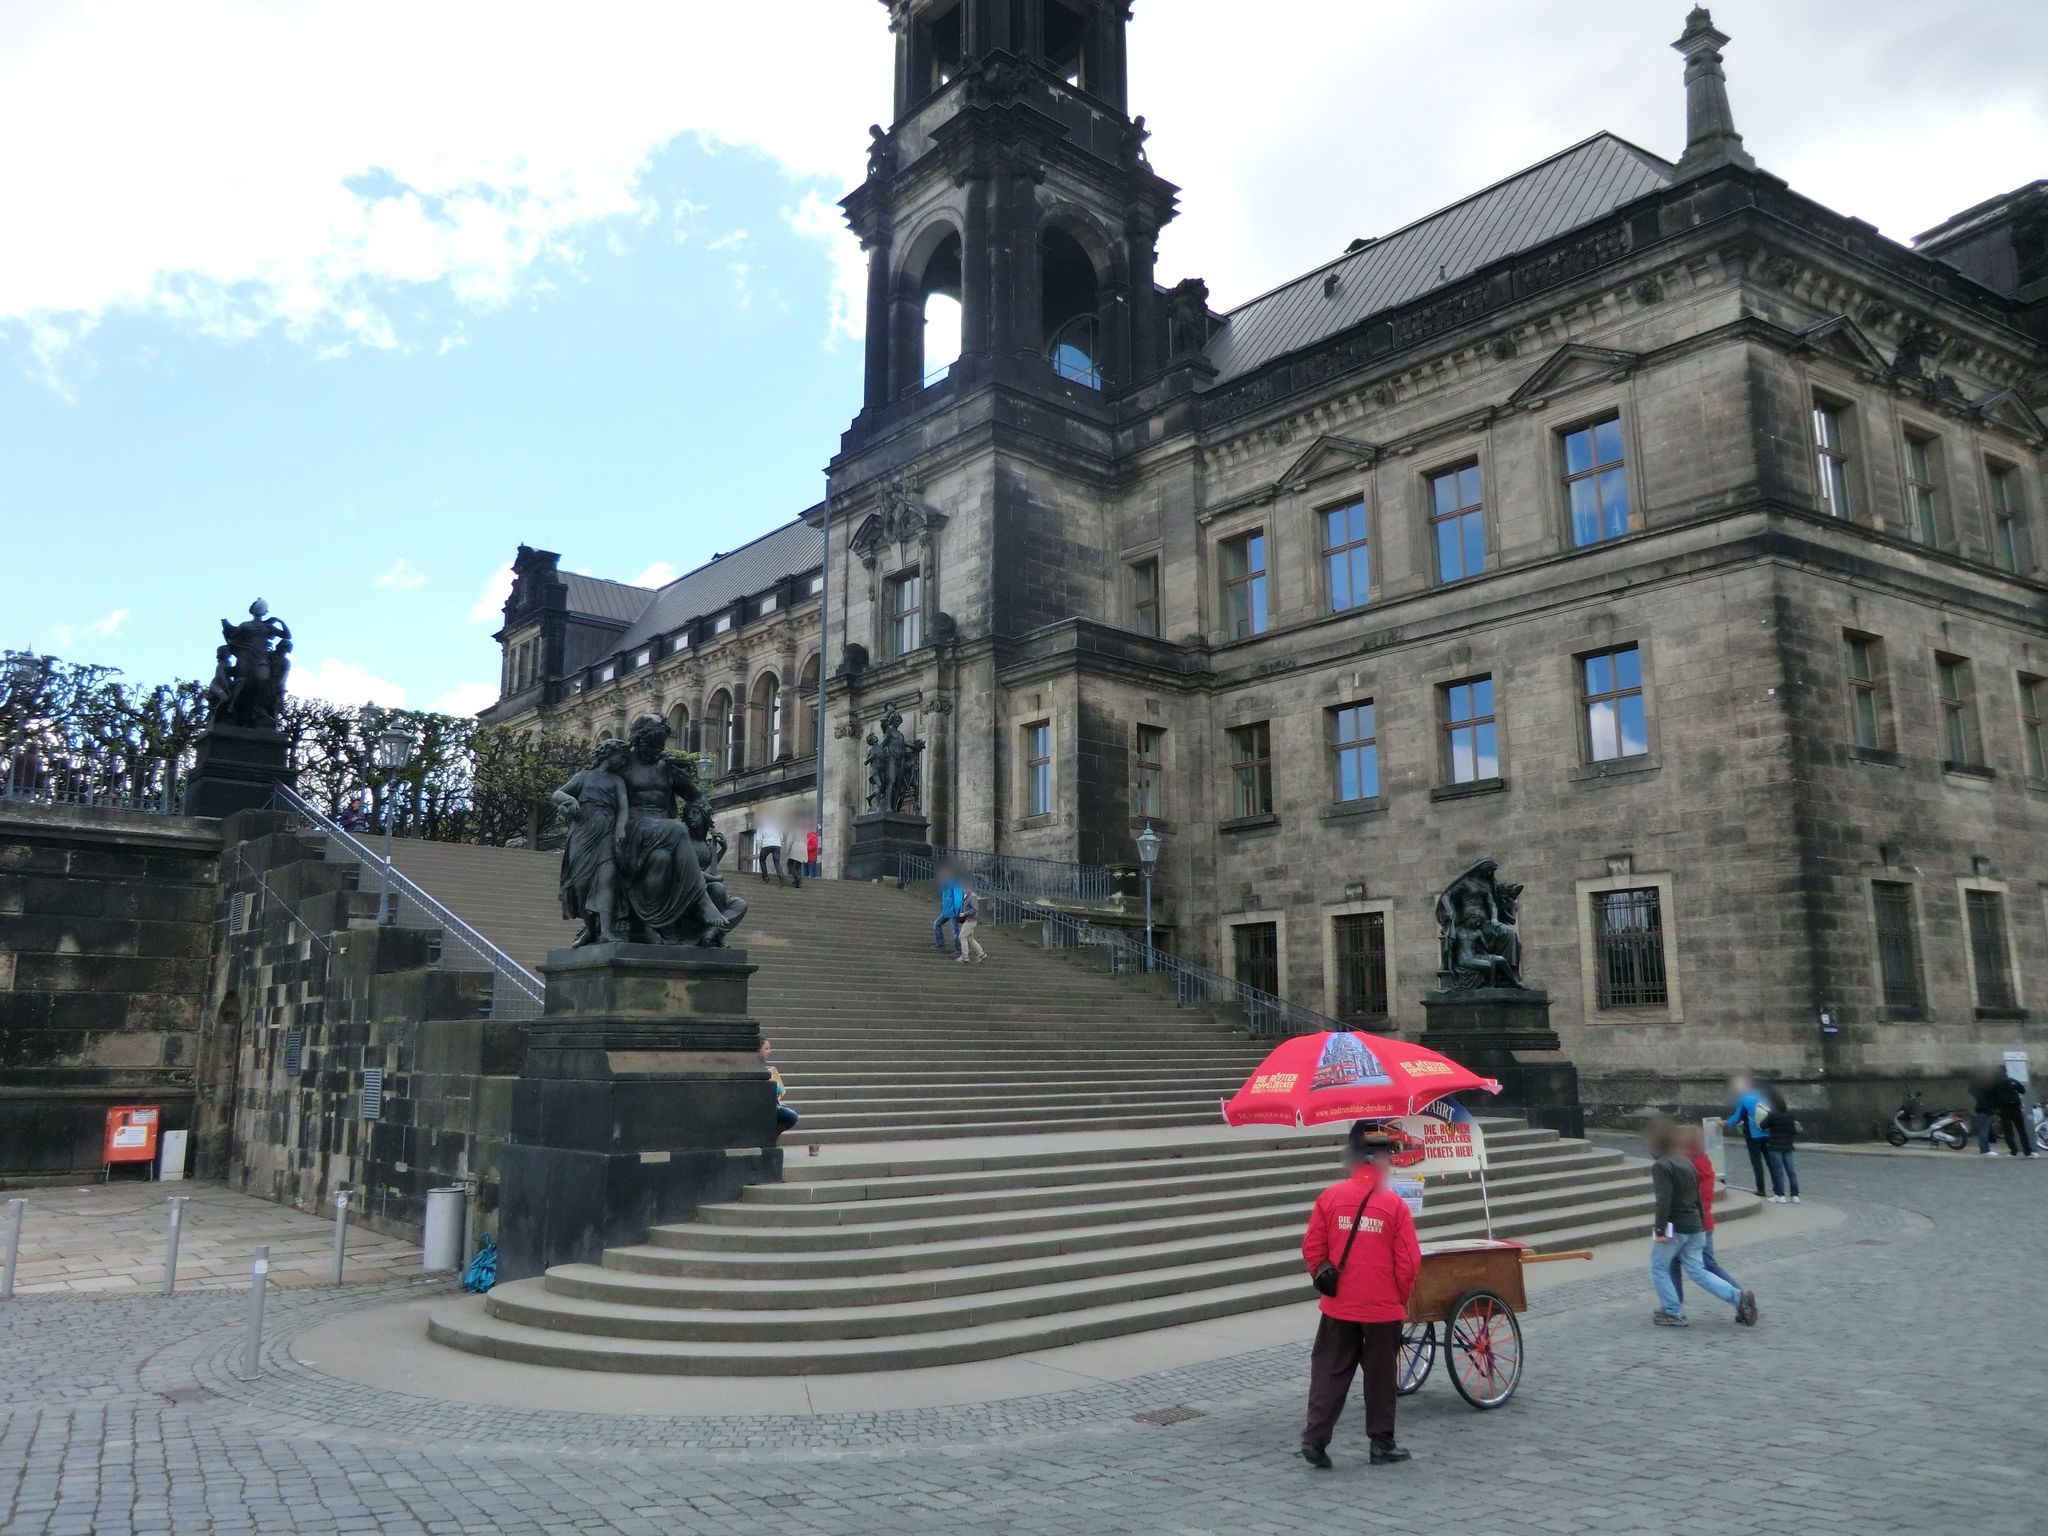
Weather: clear
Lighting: day
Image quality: good
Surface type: walking surface
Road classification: pedestrian, residential
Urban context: urban centre
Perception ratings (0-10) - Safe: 7.49, Lively: 9.17, Beautiful: 5.34, Boring: 0.89, Depressing: 4.41, Wealthy: 9.27